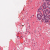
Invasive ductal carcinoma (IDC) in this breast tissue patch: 0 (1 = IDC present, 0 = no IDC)